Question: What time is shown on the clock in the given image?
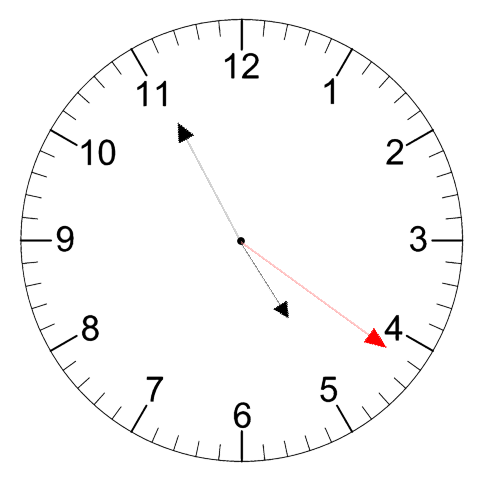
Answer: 04:55:21